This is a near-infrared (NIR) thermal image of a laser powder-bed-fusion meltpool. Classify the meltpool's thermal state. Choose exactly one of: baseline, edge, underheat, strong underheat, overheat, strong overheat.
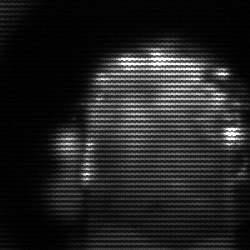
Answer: baseline